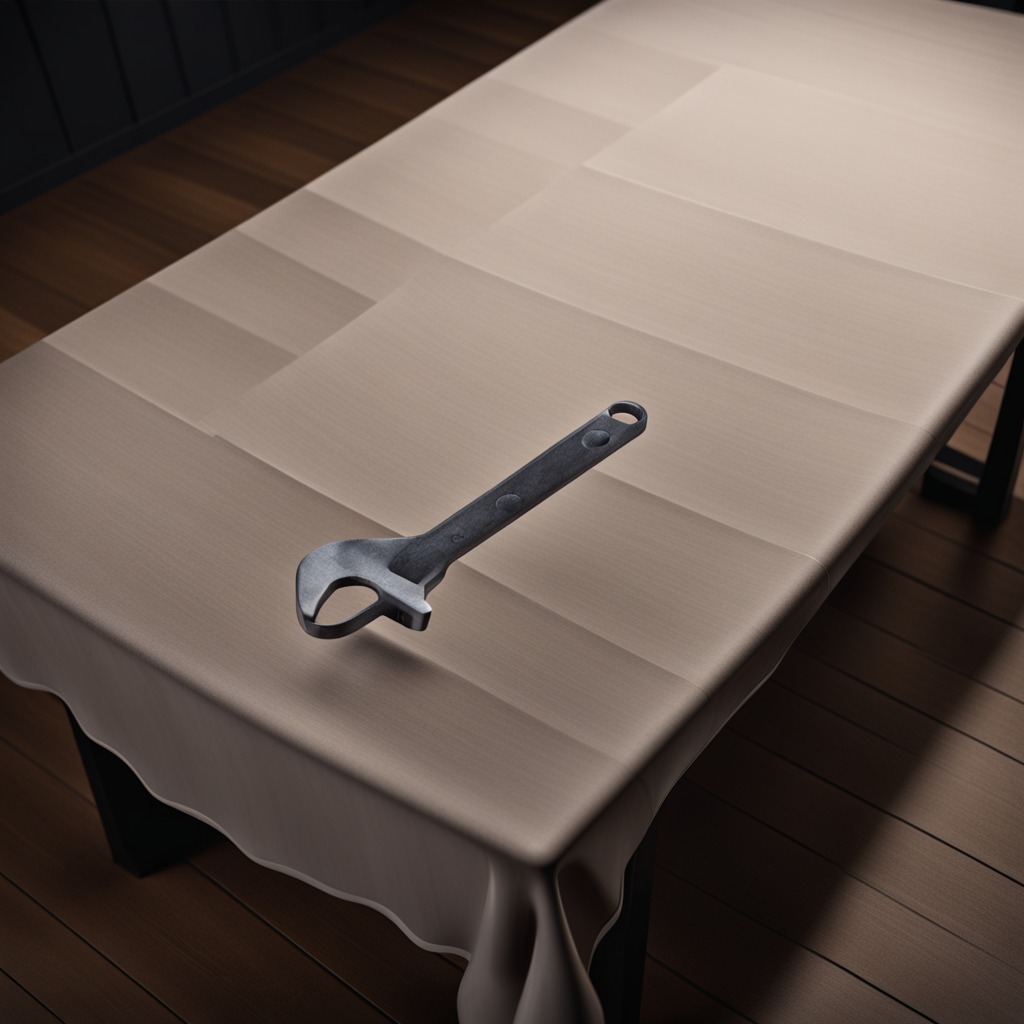
An wrench is lying on the wooden table.